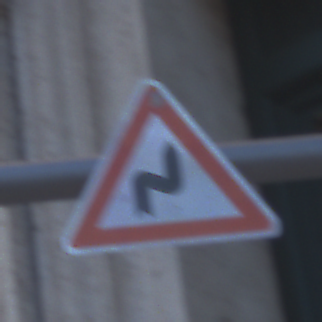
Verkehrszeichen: DoppelkurveRechts
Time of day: SunriseSunset
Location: Outdoor (Urban)
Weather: Clear
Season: NotSpecified
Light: Natural